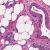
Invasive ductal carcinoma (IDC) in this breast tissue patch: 0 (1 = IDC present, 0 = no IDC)